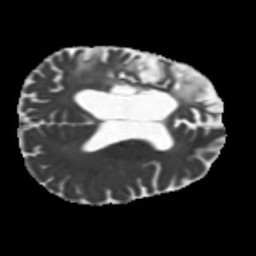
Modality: MD
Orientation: axial
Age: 56
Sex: male
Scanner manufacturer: siemens
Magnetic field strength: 3 T
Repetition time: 5.25 s
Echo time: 0.08 s